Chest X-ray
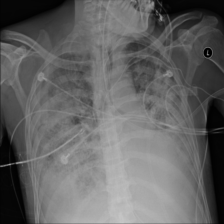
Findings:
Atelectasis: negative
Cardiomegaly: negative
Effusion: negative
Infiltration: negative
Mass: negative
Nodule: negative
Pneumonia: negative
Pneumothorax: negative
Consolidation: negative
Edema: negative
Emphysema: negative
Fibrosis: negative
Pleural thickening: negative
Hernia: negative